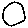
Label: circle